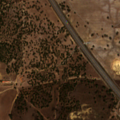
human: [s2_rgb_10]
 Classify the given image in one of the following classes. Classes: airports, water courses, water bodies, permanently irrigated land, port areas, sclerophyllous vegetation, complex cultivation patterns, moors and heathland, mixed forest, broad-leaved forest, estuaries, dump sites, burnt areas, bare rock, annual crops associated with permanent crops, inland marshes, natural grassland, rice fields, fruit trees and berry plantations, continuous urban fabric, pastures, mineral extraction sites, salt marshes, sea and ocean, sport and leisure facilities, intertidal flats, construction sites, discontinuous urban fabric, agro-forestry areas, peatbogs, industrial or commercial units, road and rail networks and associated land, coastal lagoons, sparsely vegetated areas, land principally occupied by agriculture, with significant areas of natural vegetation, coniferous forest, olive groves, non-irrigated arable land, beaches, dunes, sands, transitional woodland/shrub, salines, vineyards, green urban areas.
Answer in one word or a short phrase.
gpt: pastures, agro-forestry areas, broad-leaved forest, transitional woodland/shrub